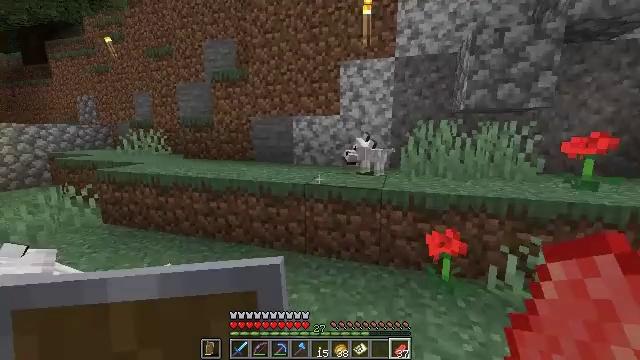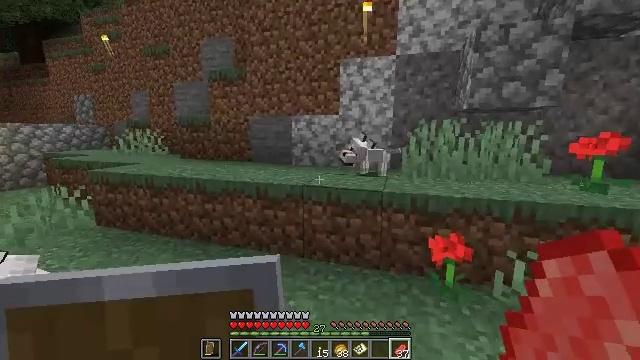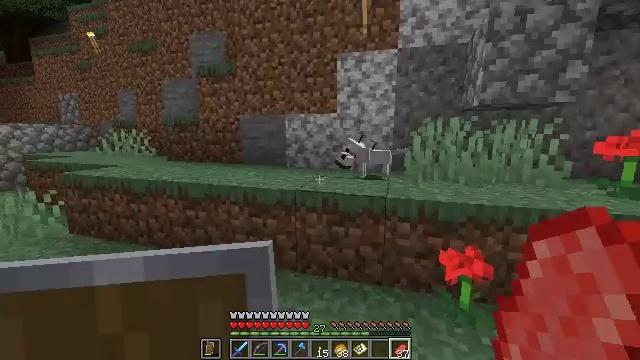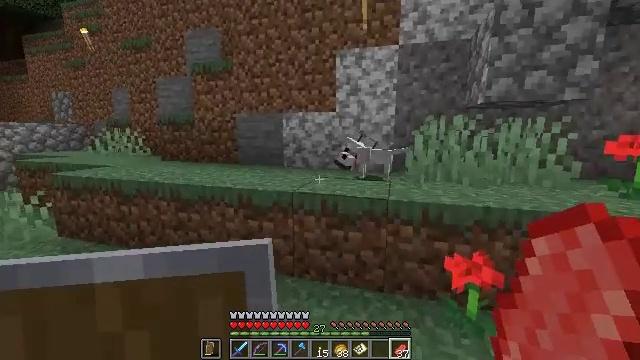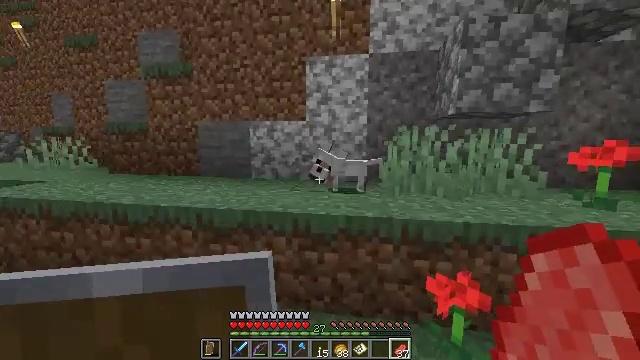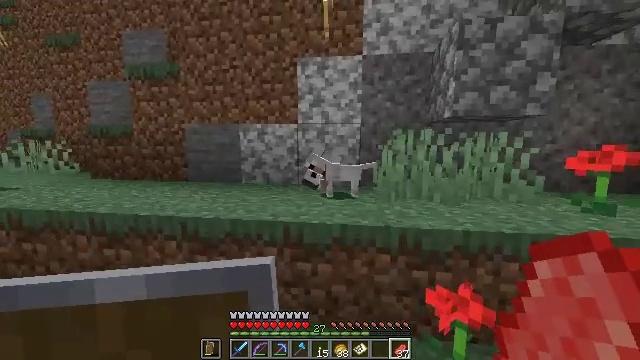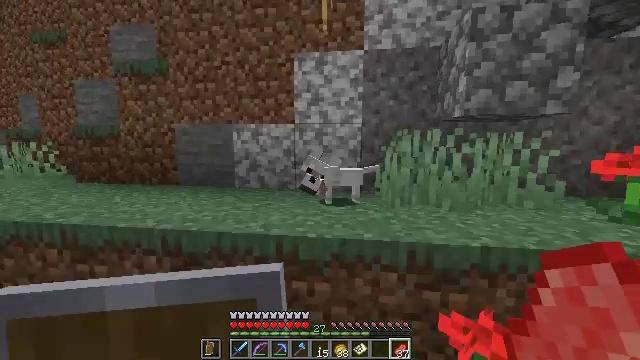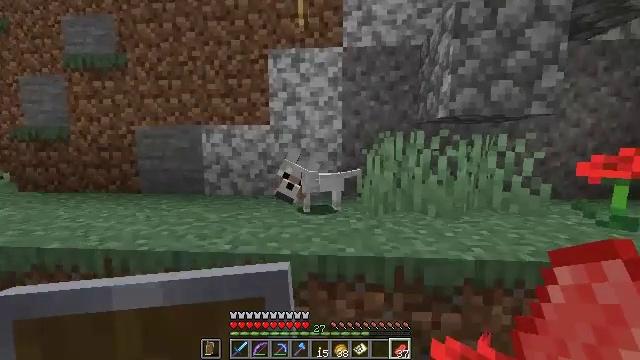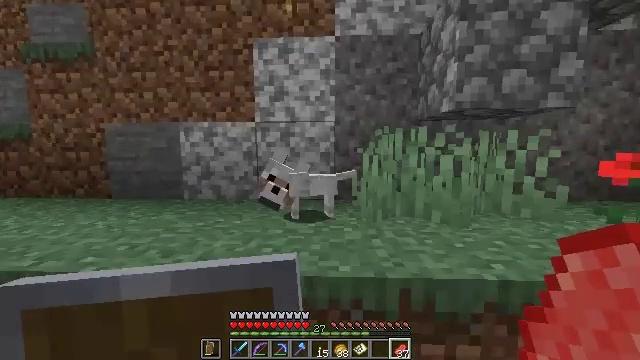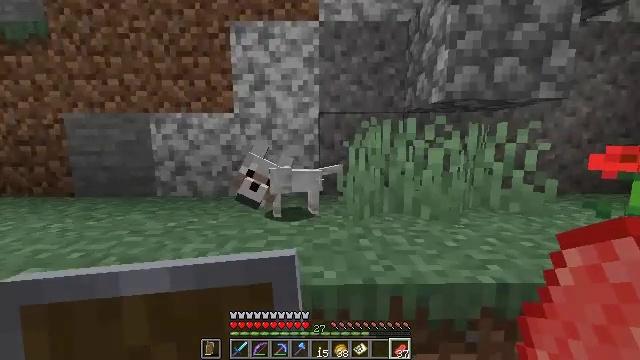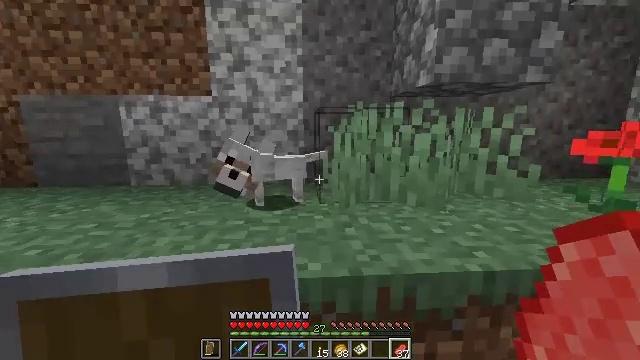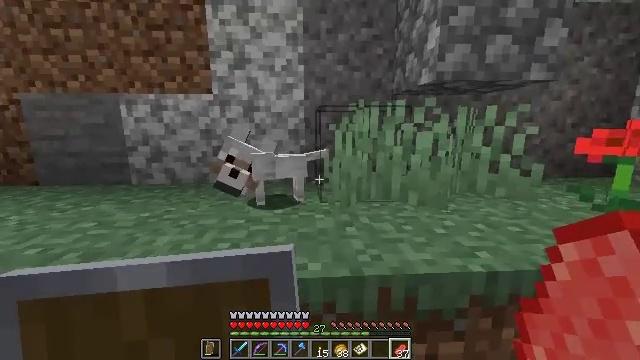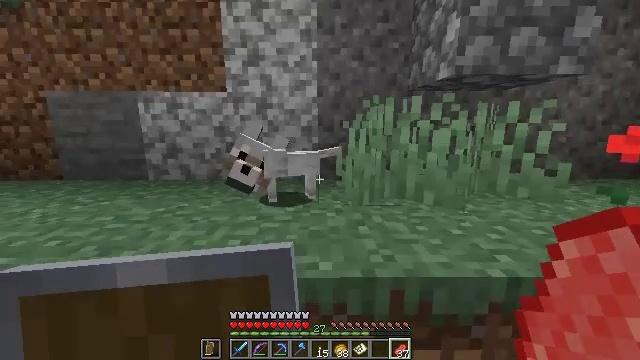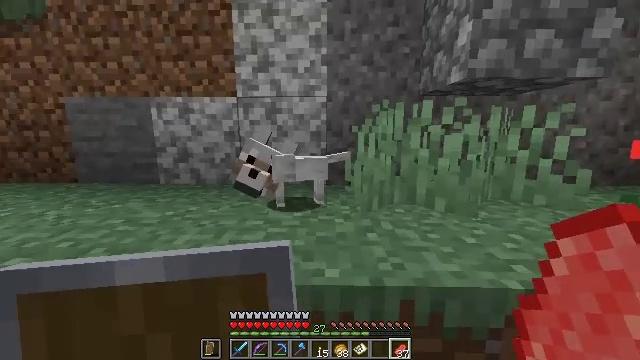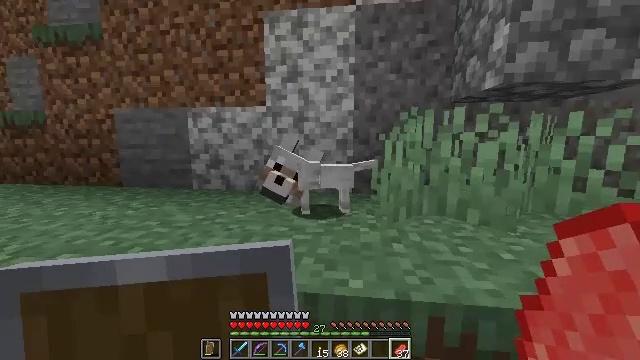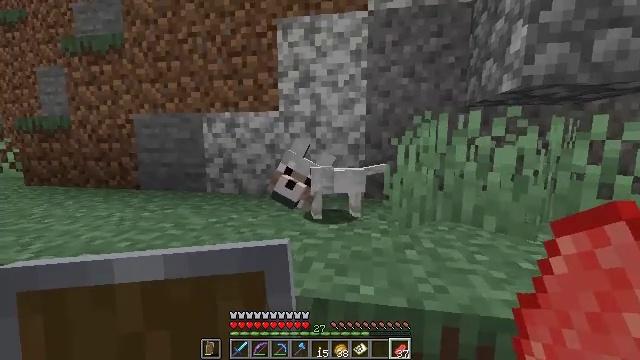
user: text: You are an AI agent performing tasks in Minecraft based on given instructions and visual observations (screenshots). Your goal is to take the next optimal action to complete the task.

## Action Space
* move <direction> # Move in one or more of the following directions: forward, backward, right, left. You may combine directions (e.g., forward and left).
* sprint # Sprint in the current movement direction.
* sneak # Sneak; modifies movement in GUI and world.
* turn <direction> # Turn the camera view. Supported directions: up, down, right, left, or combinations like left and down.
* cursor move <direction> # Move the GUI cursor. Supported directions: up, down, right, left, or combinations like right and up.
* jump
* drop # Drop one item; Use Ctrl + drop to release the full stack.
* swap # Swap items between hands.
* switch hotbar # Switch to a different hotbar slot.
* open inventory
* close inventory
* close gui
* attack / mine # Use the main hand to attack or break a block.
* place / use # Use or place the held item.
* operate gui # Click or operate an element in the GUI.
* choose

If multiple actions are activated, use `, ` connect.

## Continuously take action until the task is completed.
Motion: motion action
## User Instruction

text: Collect clay by holding down the left mouse button.
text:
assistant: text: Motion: move forward
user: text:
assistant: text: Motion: move forward
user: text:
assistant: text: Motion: move forward
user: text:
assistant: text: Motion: move forward, turn right and up
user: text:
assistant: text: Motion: move forward, turn right
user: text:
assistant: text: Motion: move forward
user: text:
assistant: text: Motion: move forward, turn right
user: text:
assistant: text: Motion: move forward, turn right
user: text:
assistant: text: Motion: turn right and down
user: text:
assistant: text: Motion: turn right and down
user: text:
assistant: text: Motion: no_op
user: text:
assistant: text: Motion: turn left
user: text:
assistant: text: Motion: turn left and up
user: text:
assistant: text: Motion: turn left and up
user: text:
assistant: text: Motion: turn left and up, use / place
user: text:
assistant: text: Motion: use / place
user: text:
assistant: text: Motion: no_op
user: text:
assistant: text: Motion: use / place
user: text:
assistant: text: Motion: use / place
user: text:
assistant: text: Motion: use / place
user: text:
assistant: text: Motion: no_op
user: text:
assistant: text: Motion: use / place
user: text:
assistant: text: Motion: use / place
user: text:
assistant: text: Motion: use / place
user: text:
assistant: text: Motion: use / place
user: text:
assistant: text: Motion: use / place
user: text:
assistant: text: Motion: use / place
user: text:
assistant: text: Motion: use / place
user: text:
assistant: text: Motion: use / place
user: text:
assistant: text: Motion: use / place